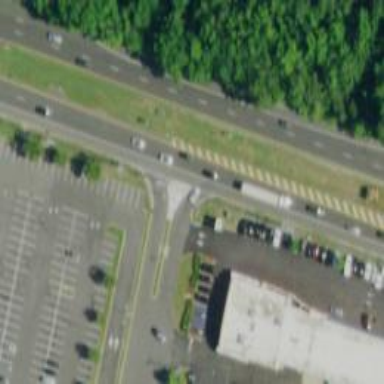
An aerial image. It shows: Trunk highway.